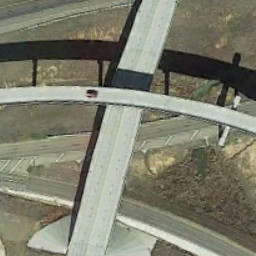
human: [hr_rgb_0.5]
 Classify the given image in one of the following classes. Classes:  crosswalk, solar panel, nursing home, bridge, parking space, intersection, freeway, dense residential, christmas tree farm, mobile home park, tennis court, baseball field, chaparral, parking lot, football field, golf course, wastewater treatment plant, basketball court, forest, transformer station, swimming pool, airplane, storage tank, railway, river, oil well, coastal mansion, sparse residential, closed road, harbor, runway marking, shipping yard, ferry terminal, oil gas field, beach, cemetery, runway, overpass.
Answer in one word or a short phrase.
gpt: overpass